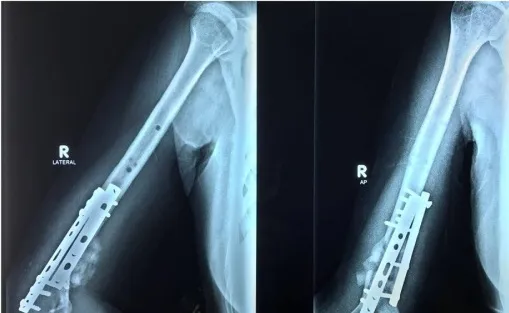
Postoperative x-ray (source: internal documentation).
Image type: radiology (x_ray)